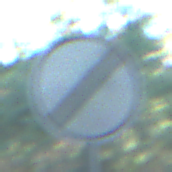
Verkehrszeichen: EndeSaemtlicherBegrenzungen
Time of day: MorningAfternoon
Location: Outdoor (Nature)
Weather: Clear
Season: NotSpecified
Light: Natural